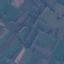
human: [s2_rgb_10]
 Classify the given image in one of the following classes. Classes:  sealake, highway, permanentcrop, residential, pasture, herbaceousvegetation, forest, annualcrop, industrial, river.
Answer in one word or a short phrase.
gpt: Pasture